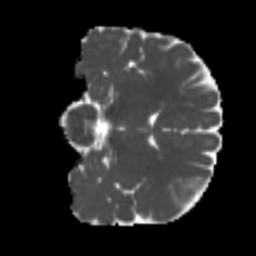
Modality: MD
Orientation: coronal
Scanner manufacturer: siemens
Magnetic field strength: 3 T
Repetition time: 4 s
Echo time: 0.0594 s